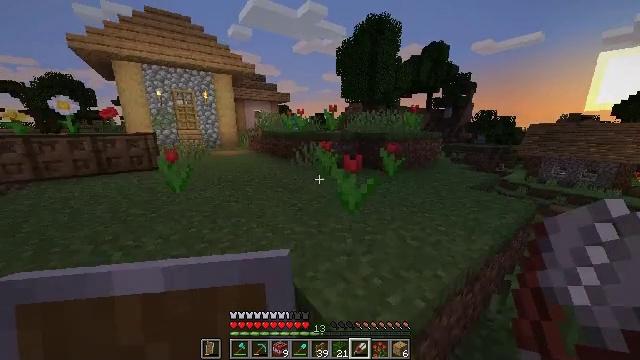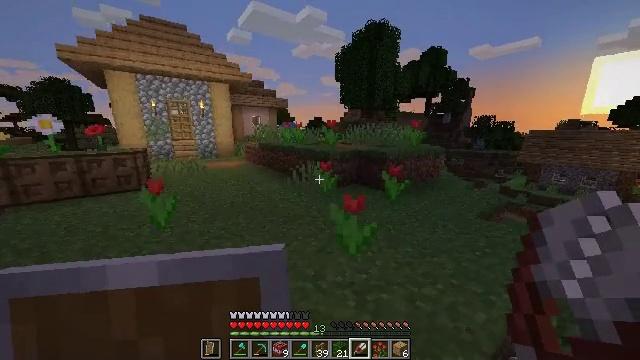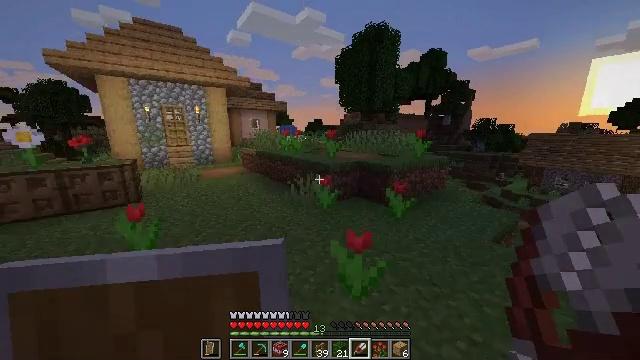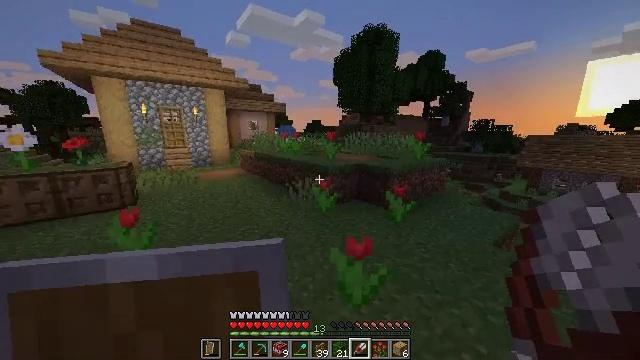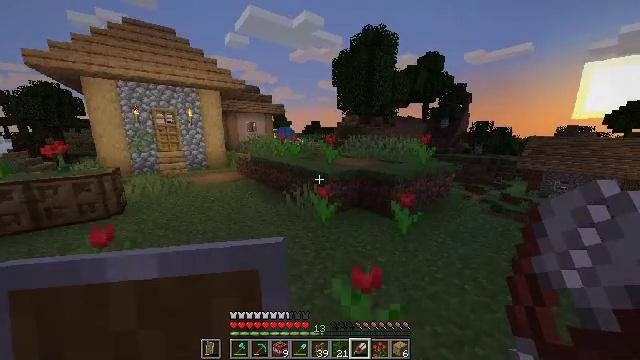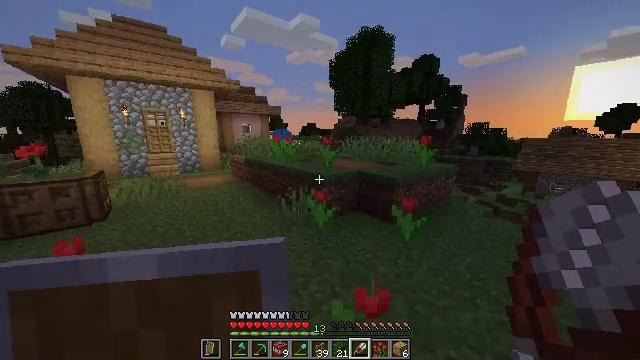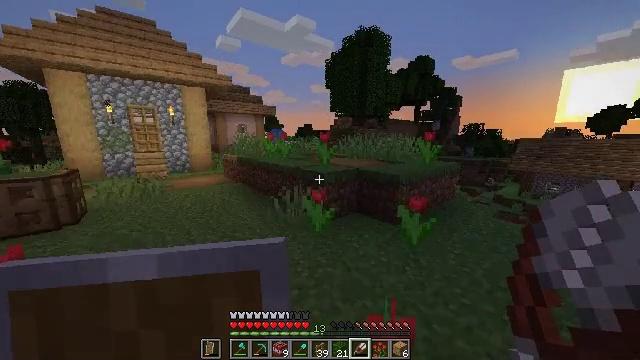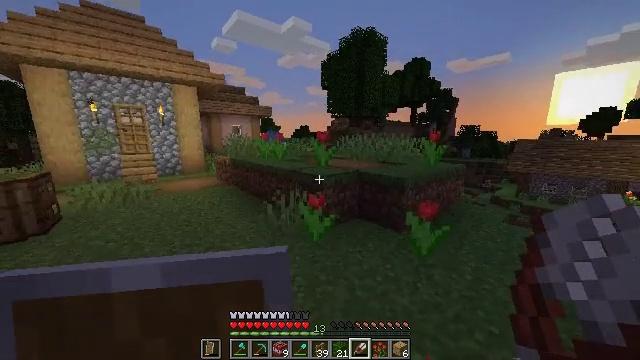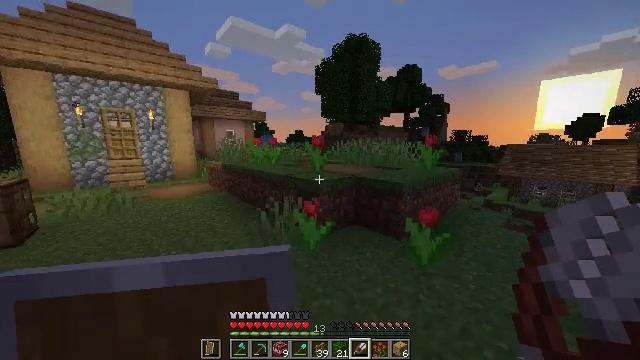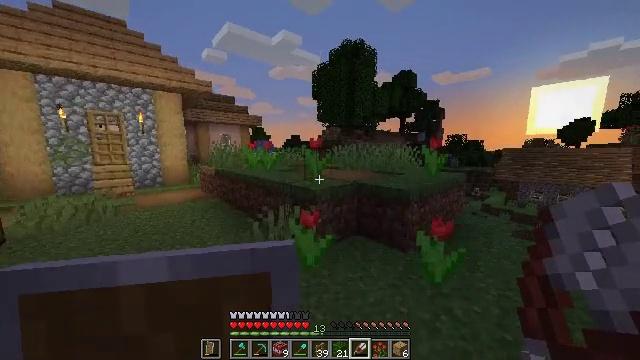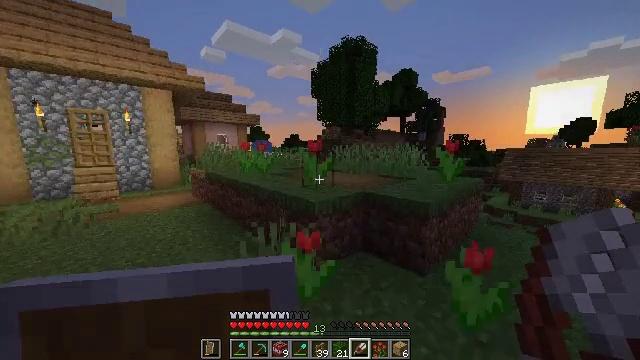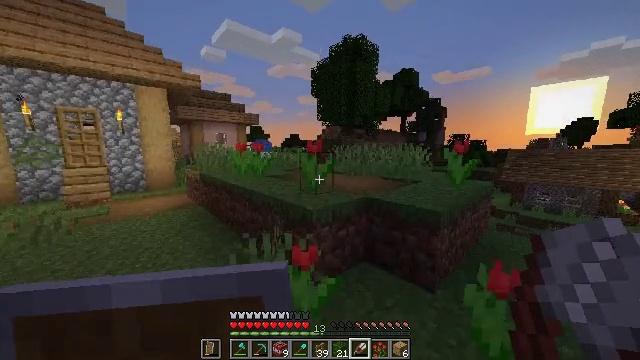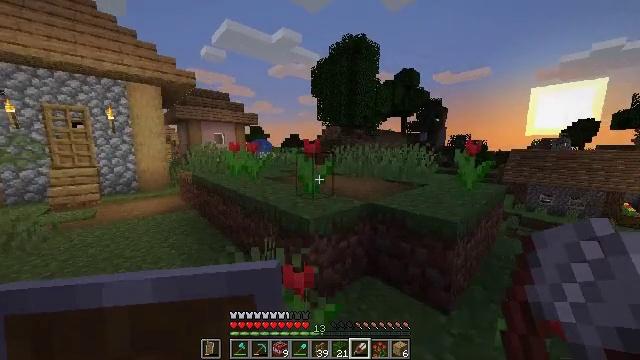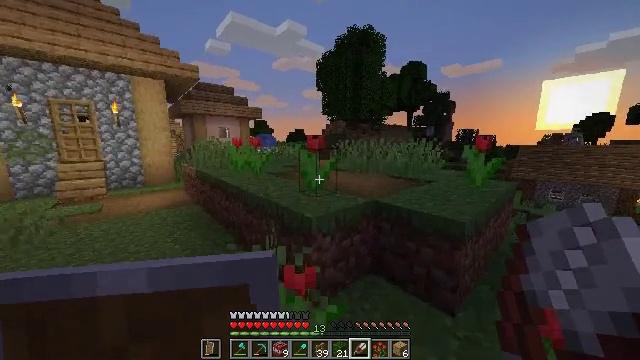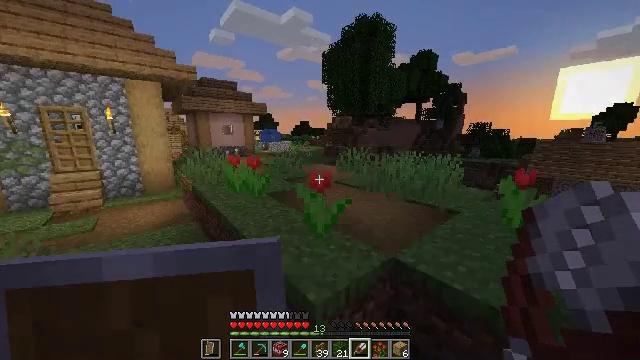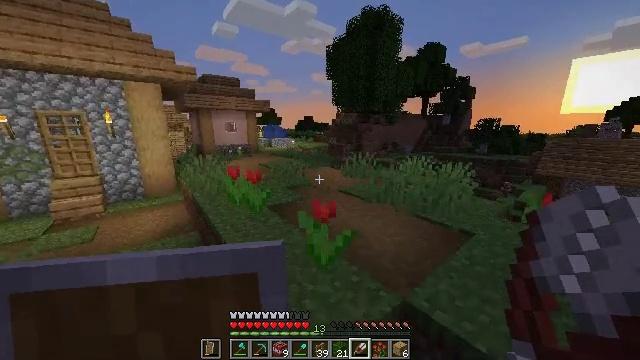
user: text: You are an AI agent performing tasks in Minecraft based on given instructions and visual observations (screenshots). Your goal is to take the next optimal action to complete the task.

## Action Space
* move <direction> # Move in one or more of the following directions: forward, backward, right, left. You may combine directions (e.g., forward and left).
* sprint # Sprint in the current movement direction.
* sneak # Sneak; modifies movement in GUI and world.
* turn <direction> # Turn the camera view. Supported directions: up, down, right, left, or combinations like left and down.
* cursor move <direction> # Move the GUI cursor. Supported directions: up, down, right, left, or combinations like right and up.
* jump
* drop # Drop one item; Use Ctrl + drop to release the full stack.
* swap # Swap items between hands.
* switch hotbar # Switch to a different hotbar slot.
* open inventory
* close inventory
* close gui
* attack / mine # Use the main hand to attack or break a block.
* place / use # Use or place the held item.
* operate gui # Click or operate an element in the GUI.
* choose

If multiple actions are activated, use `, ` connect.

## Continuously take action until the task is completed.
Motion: motion action
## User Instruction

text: Trim the tree by mining oak leaves.
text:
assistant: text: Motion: move forward, sprint, jump
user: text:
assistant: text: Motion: move forward, sprint, jump
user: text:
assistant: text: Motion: move forward, sprint, jump
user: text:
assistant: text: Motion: move forward, sprint, jump
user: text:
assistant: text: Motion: move forward, sprint
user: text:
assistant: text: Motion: move forward, sprint, turn right
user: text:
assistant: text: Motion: move forward, sprint
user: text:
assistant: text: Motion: move forward, sprint, turn right and up
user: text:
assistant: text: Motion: move forward, sprint, turn up
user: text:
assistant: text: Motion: move forward, sprint
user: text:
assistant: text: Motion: move forward, sprint
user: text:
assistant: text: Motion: move forward, sprint
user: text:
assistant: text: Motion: move forward, sprint, turn left and down, jump
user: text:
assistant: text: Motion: move forward, sprint, turn left and down, jump
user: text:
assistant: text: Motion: move forward, sprint, turn left and down, jump
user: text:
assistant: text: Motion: move forward, sprint, jump
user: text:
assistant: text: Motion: move forward, sprint, jump
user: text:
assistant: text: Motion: move forward, sprint, jump
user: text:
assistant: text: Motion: move forward, sprint, jump
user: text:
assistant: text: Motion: move forward, sprint, jump
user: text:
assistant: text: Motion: move forward, sprint, jump
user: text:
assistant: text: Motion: move forward, sprint, jump
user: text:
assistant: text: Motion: move forward, sprint, jump
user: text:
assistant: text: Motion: move forward, sprint, turn left, jump
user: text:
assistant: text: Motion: move forward, sprint, jump
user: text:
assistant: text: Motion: move forward, sprint, jump
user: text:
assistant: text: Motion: move forward, sprint, jump
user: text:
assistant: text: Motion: move forward, sprint, jump
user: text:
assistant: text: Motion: move forward, sprint, jump
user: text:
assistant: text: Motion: move forward, sprint, jump